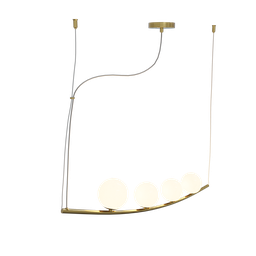
Label: lighting